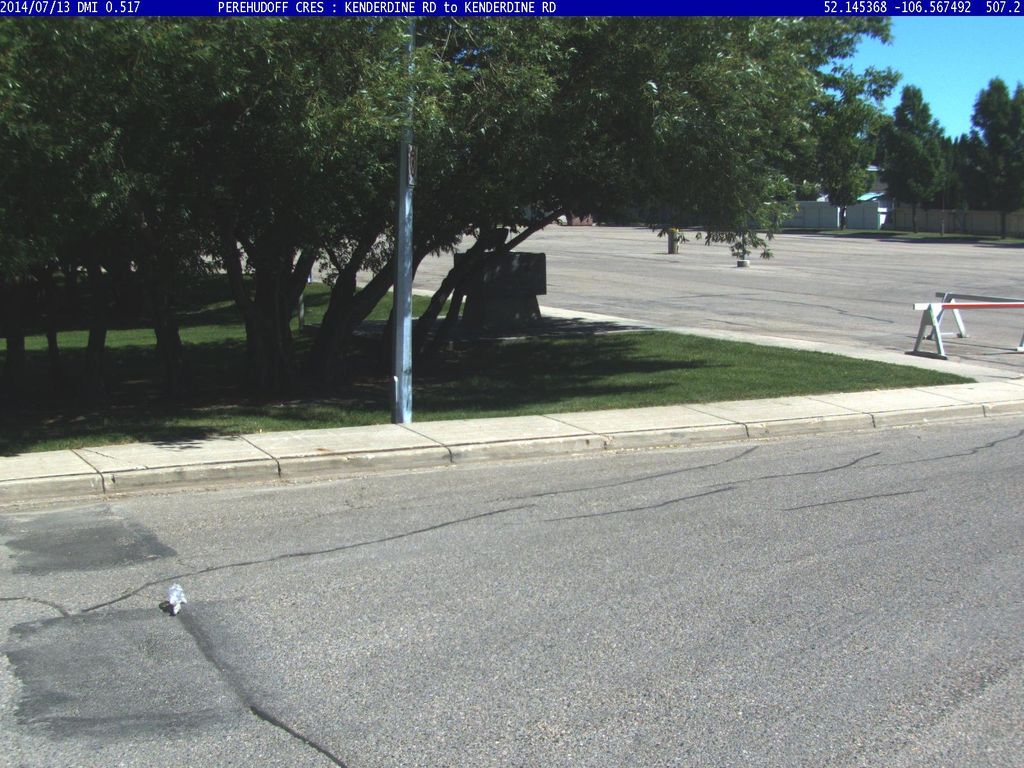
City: saskatoon